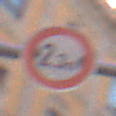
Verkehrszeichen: TatsaechlicheBreite2Komma3
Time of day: MorningAfternoon
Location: Outdoor (Urban)
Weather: PartlyCloudy
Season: NotSpecified
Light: Natural